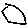
Label: hexagon